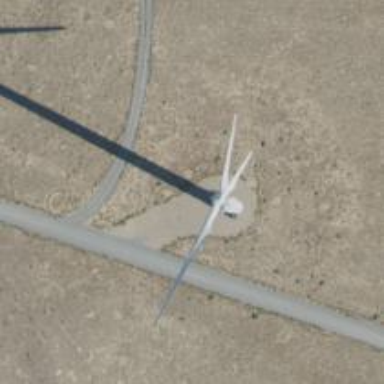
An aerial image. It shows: Wind generator using horizontal axis wind turbines.